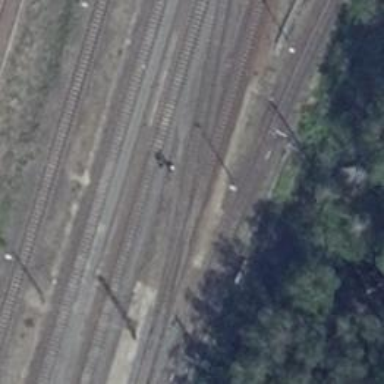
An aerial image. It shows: Rail yard with electrified contact lines for railway operations.